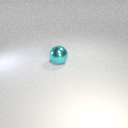
large cyan metal sphere